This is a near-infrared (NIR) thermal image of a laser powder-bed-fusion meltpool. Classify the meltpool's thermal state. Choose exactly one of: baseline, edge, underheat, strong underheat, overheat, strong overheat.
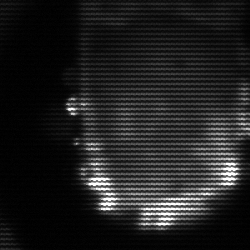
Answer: baseline